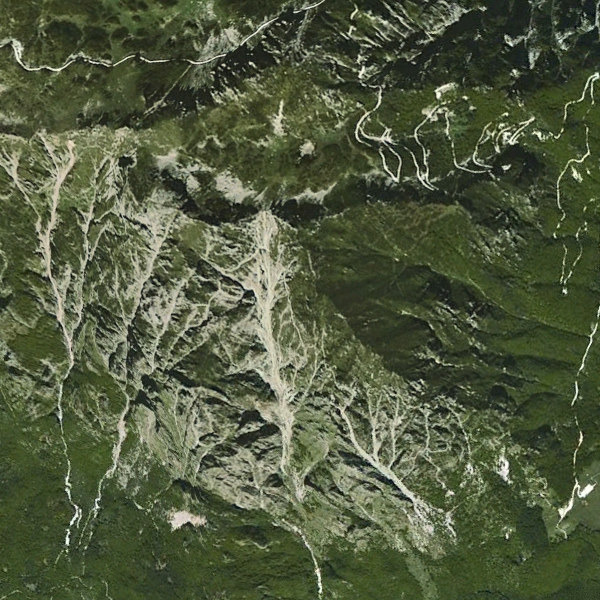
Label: Mountain